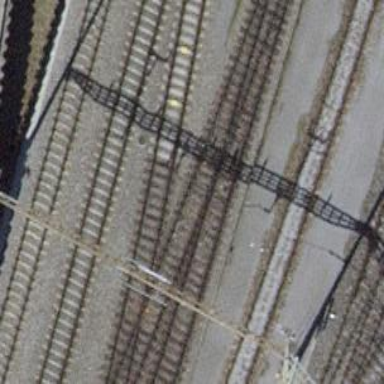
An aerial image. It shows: Rail siding with electrified tracks using contact line.